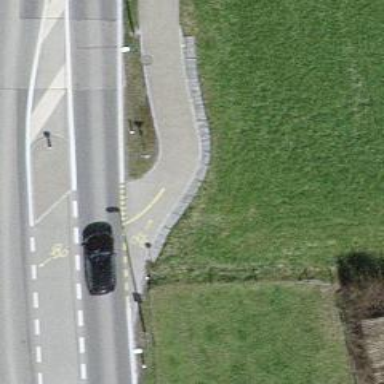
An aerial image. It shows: High-quality asphalt cycleway.